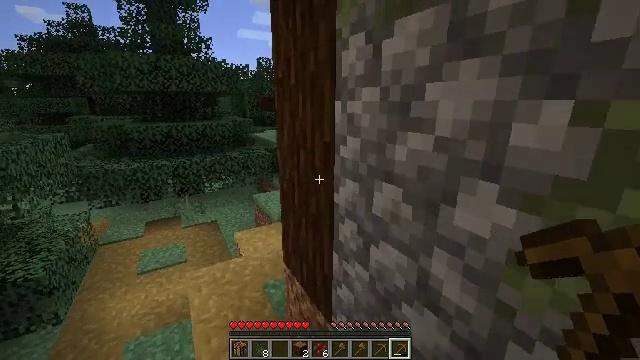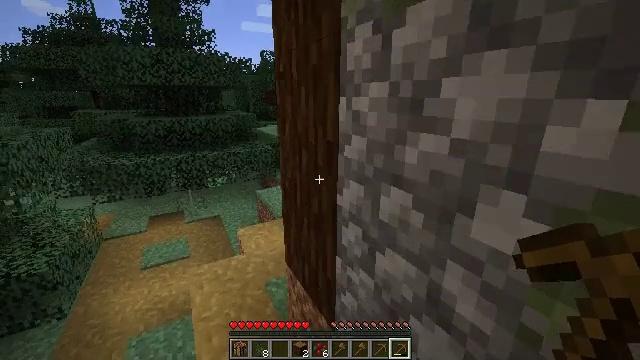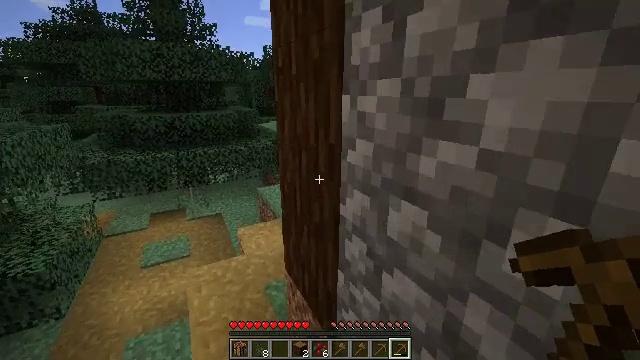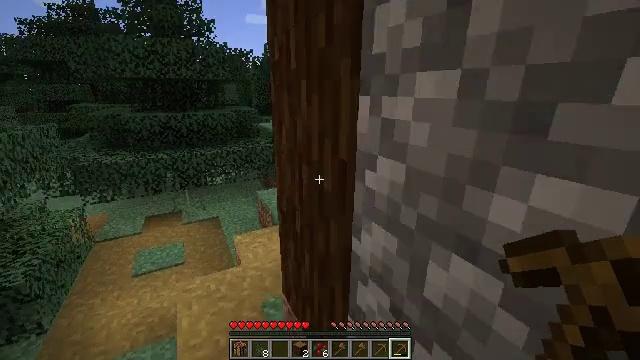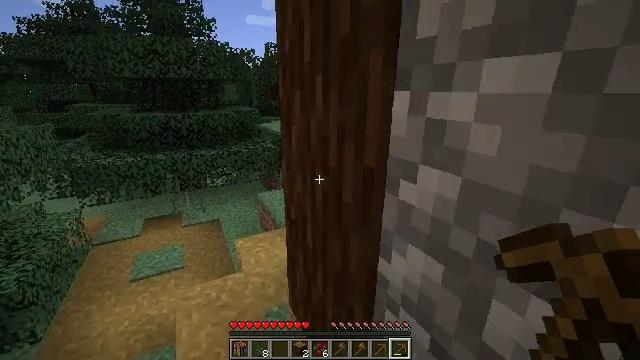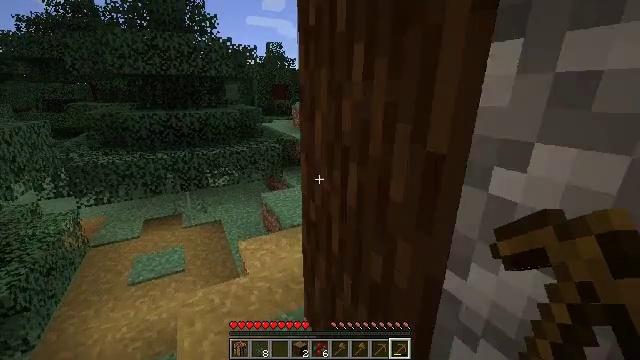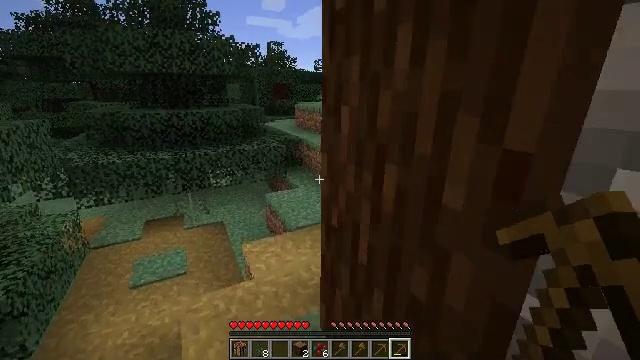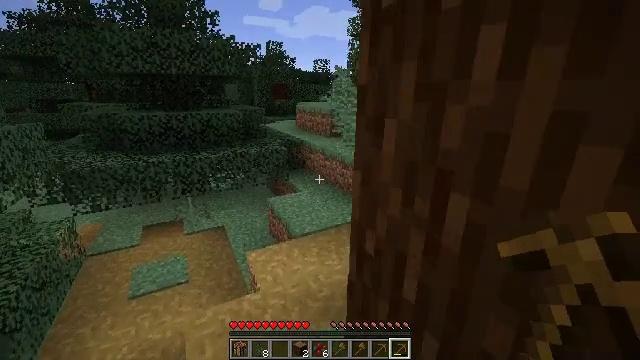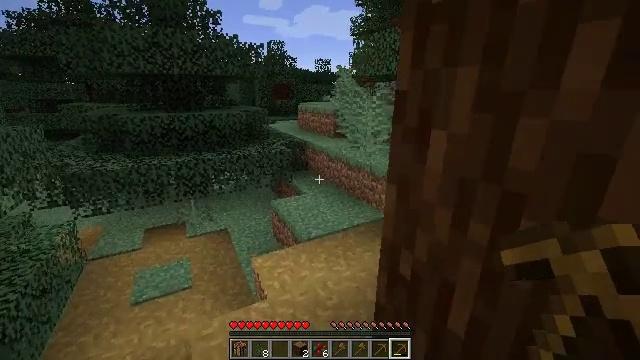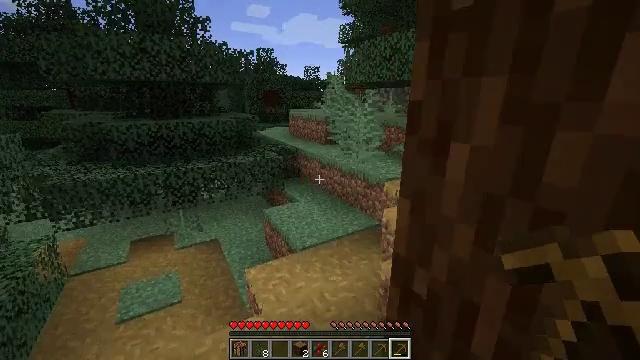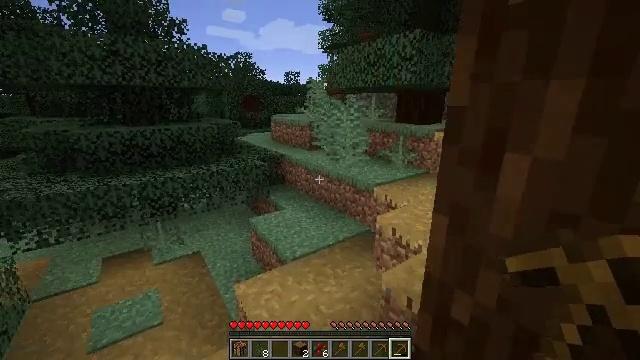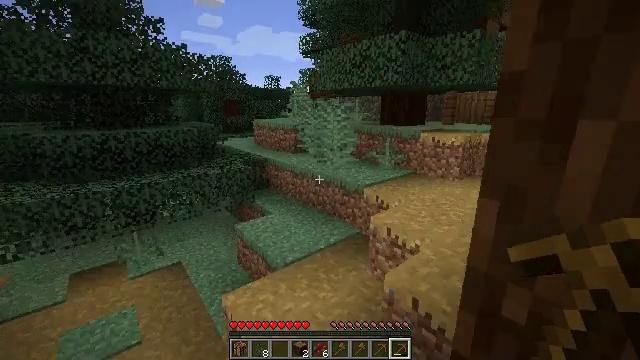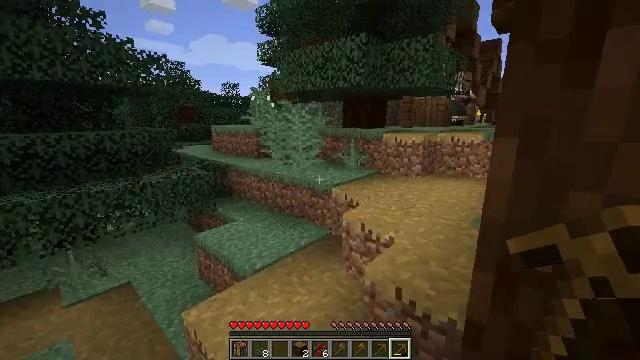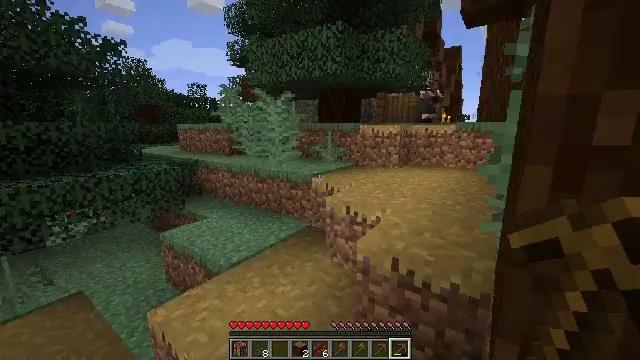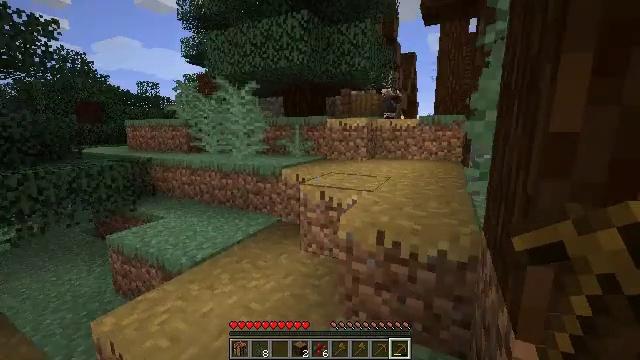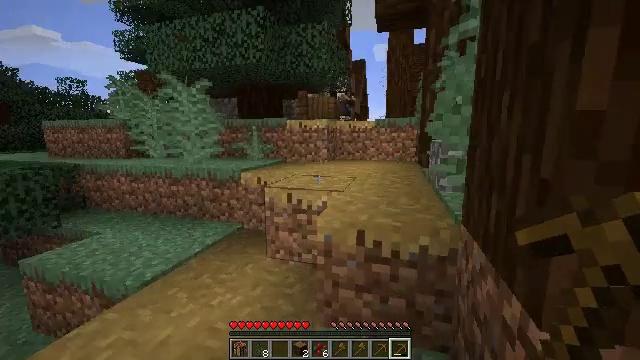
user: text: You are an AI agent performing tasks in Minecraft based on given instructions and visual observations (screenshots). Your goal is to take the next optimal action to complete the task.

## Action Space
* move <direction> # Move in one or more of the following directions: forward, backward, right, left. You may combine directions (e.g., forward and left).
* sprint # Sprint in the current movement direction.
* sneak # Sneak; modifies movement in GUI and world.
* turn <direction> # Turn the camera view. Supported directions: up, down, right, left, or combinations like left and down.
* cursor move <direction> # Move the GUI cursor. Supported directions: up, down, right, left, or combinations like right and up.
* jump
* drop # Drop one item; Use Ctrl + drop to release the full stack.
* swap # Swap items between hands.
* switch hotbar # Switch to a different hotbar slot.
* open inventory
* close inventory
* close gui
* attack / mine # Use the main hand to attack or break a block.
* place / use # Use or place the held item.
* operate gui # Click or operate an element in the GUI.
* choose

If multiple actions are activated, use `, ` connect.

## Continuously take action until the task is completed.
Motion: motion action
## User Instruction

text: Break the spruce leaves to clear the area.
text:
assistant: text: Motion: move forward, turn down
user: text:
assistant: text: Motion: move forward
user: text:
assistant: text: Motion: move forward and move left
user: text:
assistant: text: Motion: move forward and move left
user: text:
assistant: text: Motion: move forward and move left
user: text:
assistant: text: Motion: move forward and move left
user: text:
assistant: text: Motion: move forward and move left
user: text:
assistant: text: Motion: move forward and move left
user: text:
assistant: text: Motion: move forward and move left, turn right and up
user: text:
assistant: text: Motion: move forward and move left, turn right and up
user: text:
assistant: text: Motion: move forward, turn right and up
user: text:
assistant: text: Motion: move forward, turn right and up
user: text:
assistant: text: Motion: move forward, turn right and up
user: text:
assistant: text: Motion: move forward, turn right and up
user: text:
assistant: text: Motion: move forward and move left, turn right
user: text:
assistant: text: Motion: move forward and move left, turn right
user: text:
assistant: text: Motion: move forward and move left, turn right and up
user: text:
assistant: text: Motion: move forward and move left, turn right and up
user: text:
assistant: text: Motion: move forward and move left, turn right and up
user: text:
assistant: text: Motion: move forward and move left, turn right and up
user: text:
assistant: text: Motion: move forward and move left, turn right and up
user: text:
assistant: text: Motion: move forward and move left
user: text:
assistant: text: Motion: move forward and move left
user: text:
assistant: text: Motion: move forward and move left
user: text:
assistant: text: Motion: move forward and move left, turn right and up, jump
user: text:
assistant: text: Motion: move forward and move left, turn right, jump
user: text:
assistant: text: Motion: move forward, jump
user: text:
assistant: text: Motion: move forward, jump
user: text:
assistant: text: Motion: move forward
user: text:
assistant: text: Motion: move forward, turn right